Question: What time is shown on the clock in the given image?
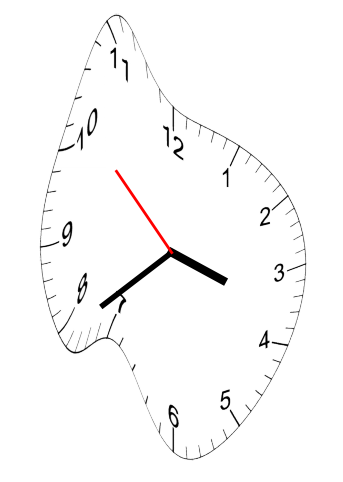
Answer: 03:38:52